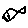
Label: fish